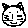
Label: cat